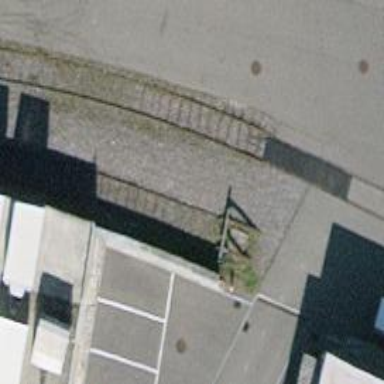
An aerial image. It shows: Railway buffer stop.